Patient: sex M, age 37
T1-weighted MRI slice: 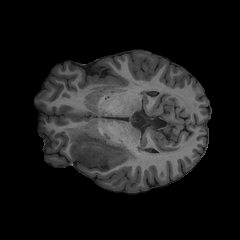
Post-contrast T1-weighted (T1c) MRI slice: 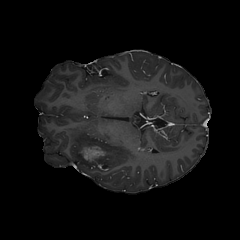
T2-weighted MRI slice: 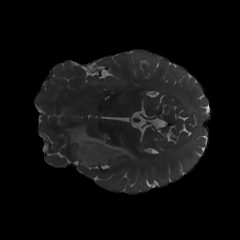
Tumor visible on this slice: yes
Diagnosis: Astrocytoma, IDH-mutant
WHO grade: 4